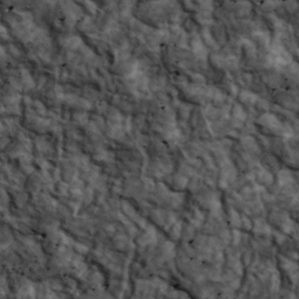
Label: non_frost